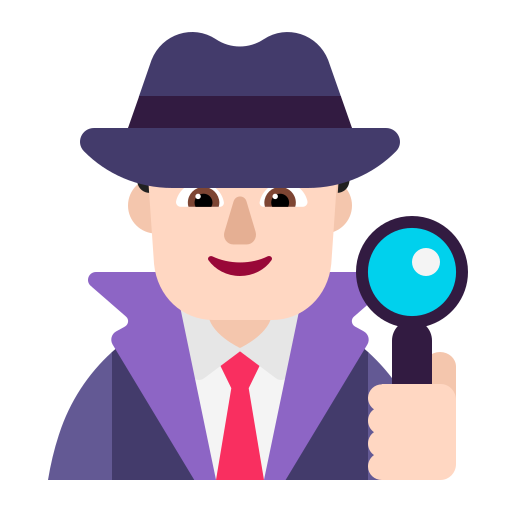
man detective flat light